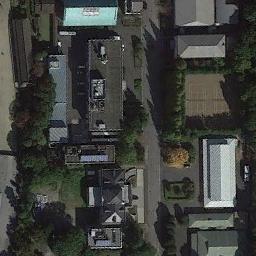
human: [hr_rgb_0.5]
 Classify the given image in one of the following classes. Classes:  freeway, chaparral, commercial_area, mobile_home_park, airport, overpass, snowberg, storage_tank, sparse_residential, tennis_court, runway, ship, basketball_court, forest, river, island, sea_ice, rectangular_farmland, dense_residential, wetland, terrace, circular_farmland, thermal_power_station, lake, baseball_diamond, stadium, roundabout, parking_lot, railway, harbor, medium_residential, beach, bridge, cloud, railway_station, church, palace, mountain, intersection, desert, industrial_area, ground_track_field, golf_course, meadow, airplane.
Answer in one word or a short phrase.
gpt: palace